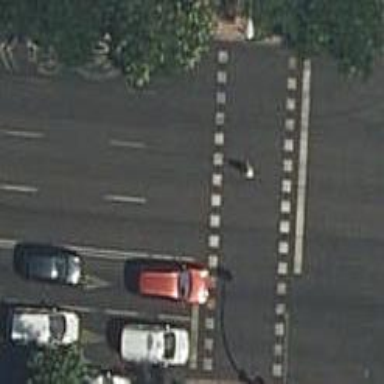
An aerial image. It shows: Primary highway with asphalt surface. It includes shared lane for cyclists.